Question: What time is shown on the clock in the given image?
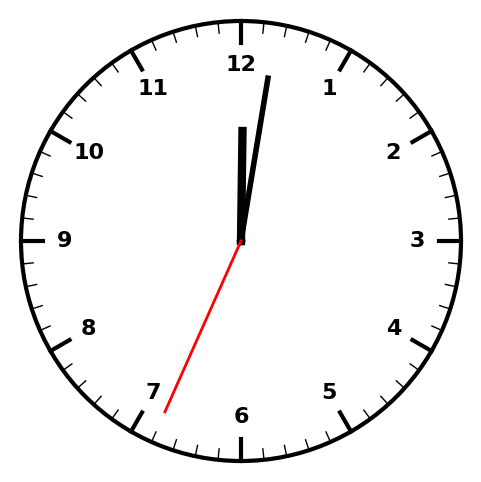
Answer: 12:01:34